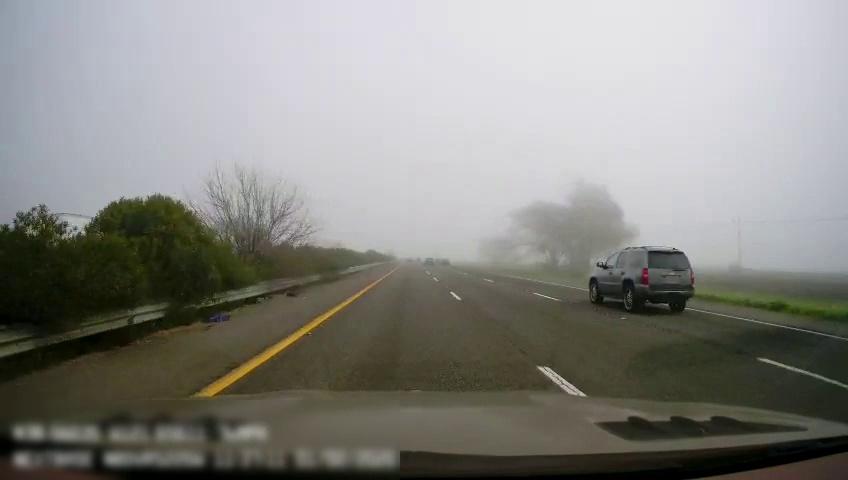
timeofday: Day
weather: Sunny
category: Drivable Space
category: Vehicles | SUV
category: Vehicles | Truck
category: Lanes | Current Lane
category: Lanes | Current Lane
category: Lanes | Alternate Lane
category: Lanes | Alternate Lane